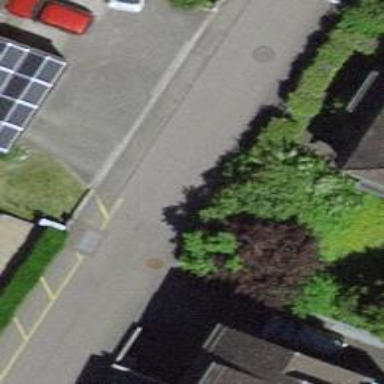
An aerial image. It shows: Residential road with asphalt surface. Sidewalk is present on the left side.